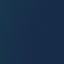
Label: SeaLake